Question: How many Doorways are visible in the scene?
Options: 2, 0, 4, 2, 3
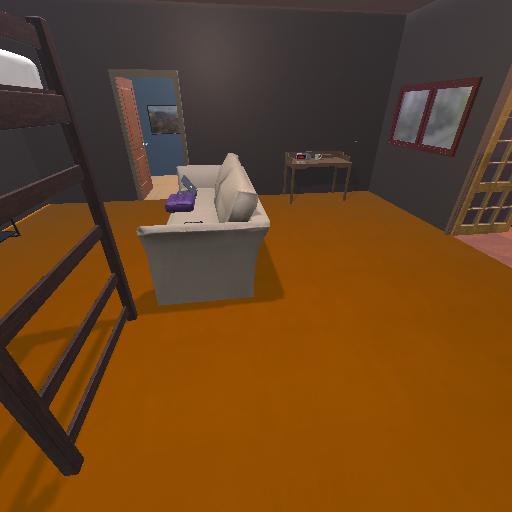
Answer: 2